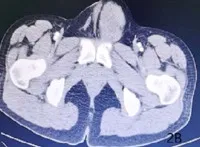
(B) Magnetic resonance imaging revealing presence of a soft tissue mass above the left groin and pelvis.
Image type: radiology (ct)